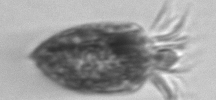
Label: Strombidium_tintinnodes